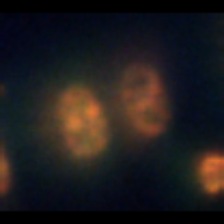
Taxon: Thalassiosira
Group: Diatoms